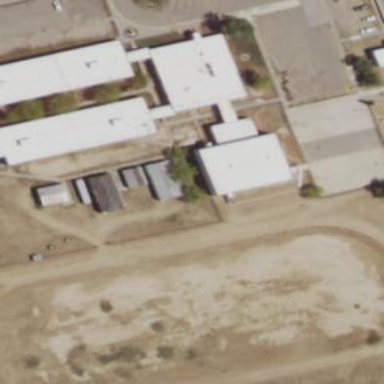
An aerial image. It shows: School building.